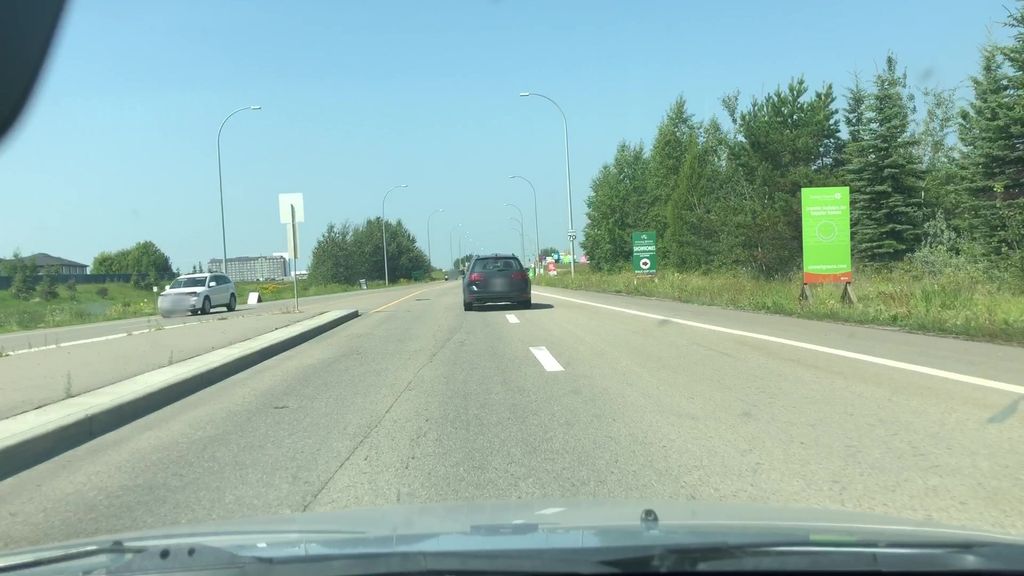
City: edmonton